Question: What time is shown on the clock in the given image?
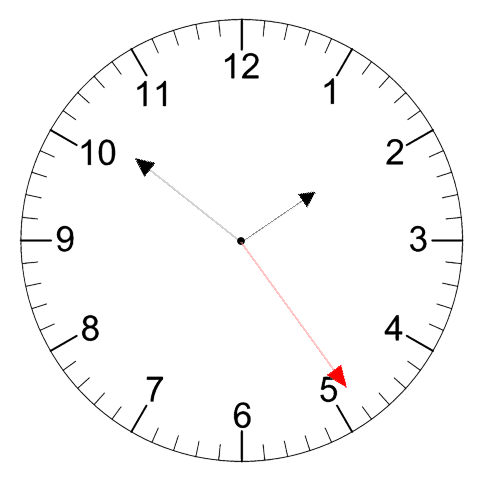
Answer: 01:51:24